Question: I am working with regular expressions. This is a simple example. I want the user to be able to enter numbers only between 1 and 31, like this: ([1-31]), but I don't know why it doesn't accept numbers greater than 10:

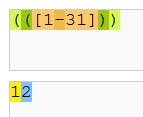
Answer: Try the following regex:
'''
^[0-3]?[0-9]$
'''
More examples for matching numeric ranges and explanations behind them here: <URL>